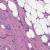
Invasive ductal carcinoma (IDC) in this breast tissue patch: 0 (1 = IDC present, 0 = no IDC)